Question: So I've patched an image however it has padding on the left and right which I DO NOT want, however when I patch the image without padding the corners on the image get distorted when it's drawn in a layout.
Below is a screenshot of how I am doing it, how would you overcome this issue?

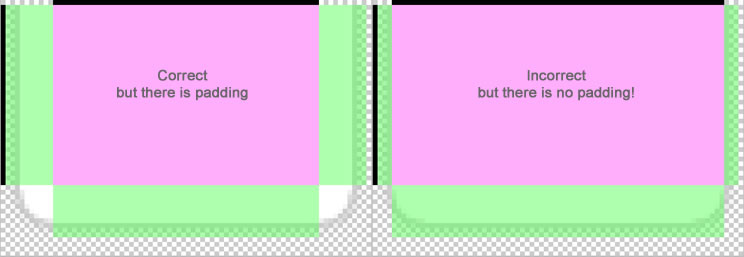
Answer: Maybe just try to specify the padding the way it's meant to be specified, i.e. by drawing the bottom (and right if you want) border in 9-patch tool. Like this:
This way the padding should be right (side to side) and corners not distorted.